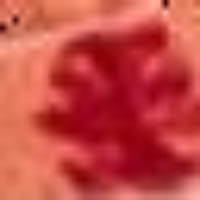
Label: metaphase